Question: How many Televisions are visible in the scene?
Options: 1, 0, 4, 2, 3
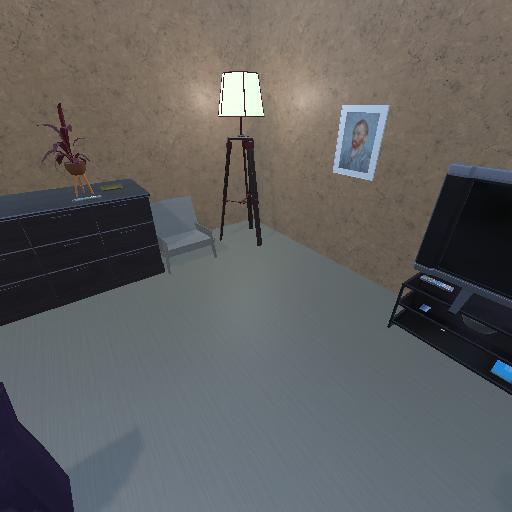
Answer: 1